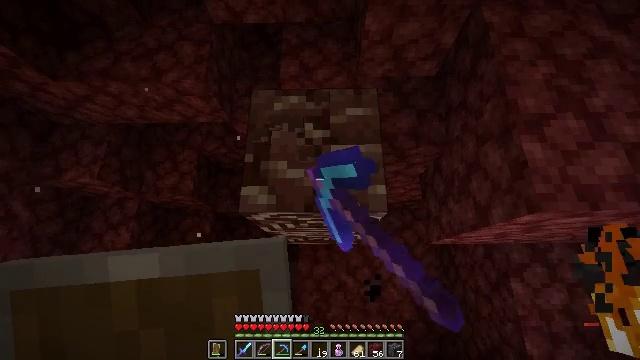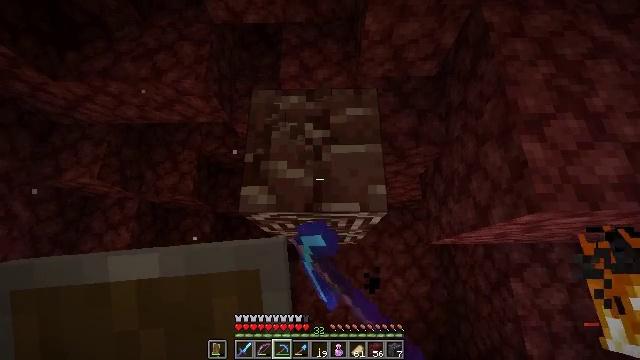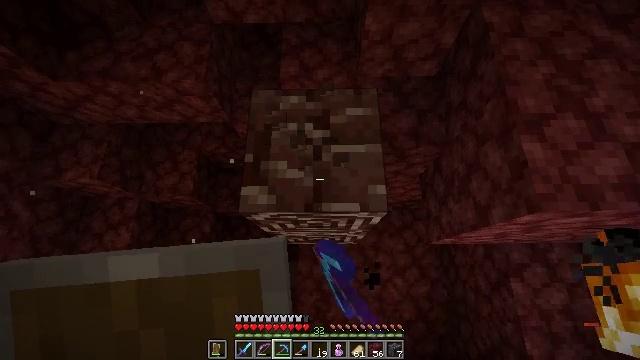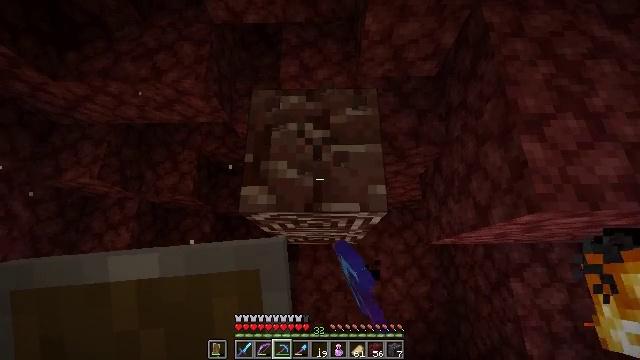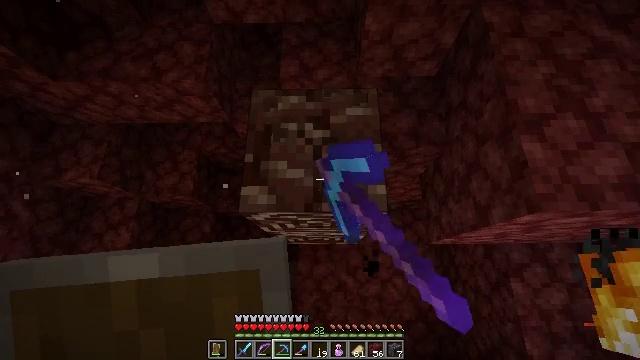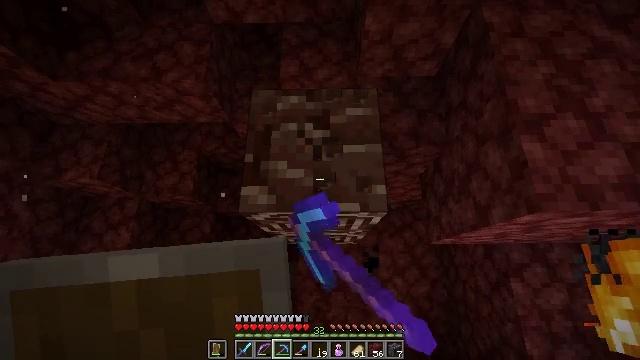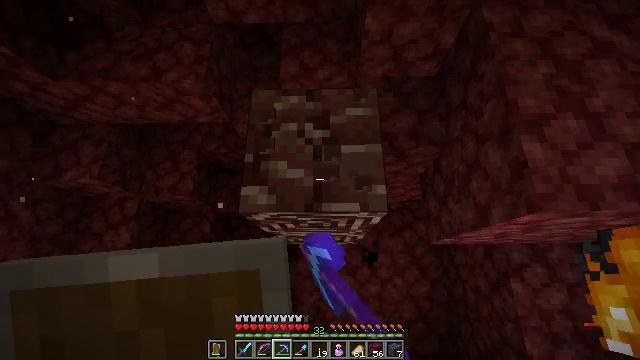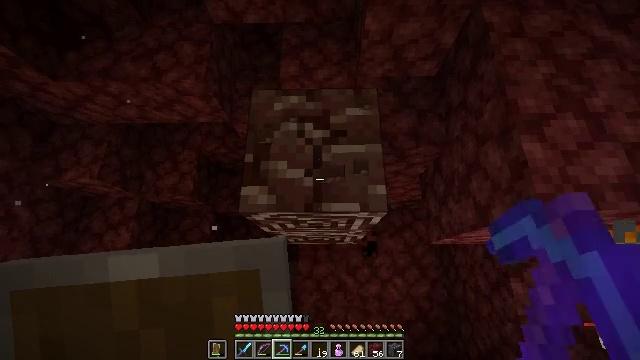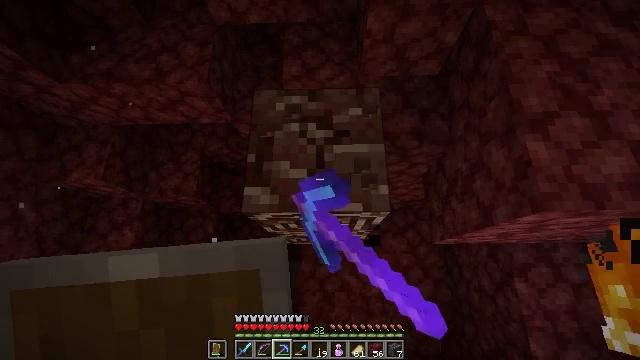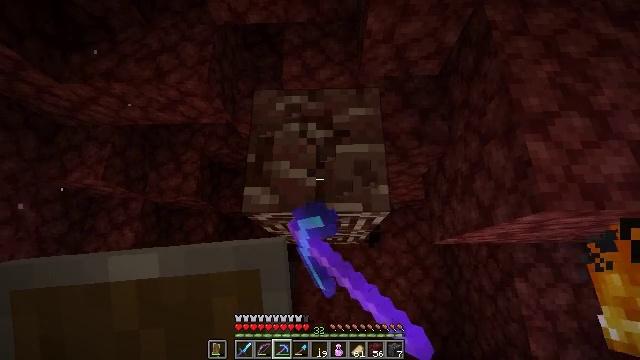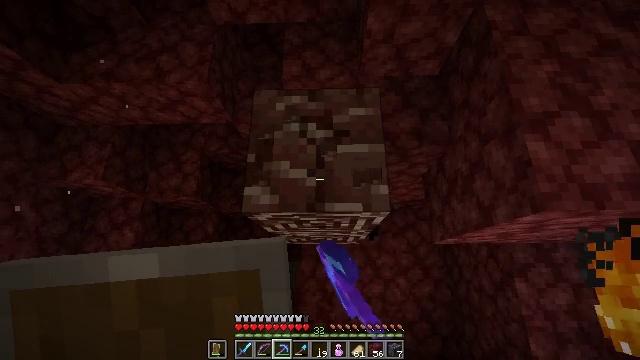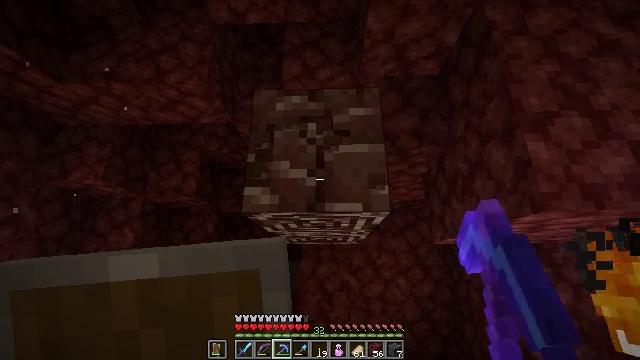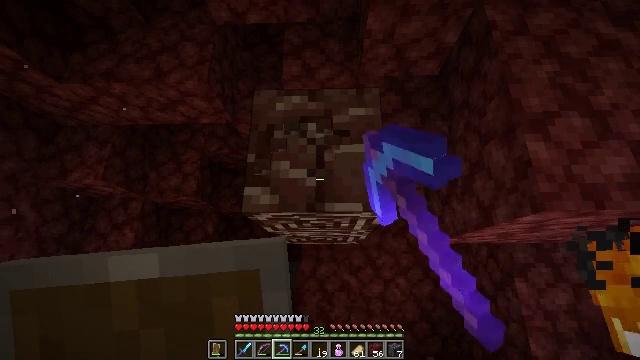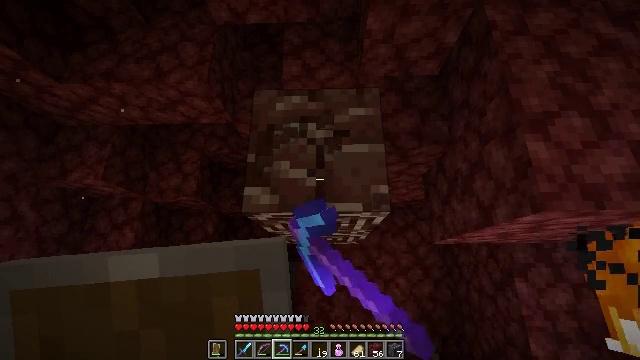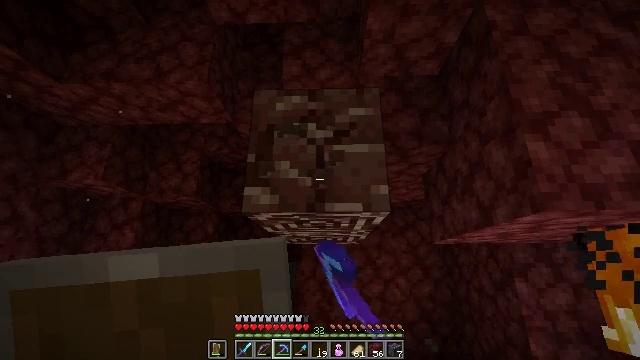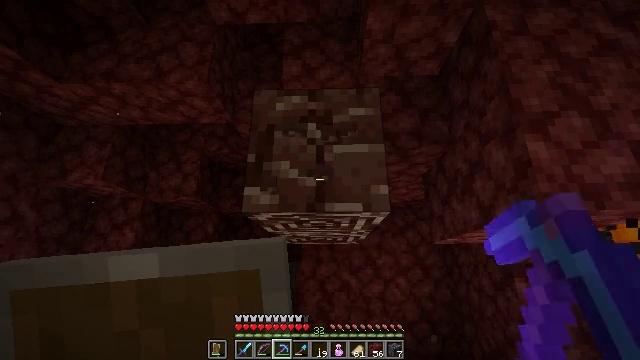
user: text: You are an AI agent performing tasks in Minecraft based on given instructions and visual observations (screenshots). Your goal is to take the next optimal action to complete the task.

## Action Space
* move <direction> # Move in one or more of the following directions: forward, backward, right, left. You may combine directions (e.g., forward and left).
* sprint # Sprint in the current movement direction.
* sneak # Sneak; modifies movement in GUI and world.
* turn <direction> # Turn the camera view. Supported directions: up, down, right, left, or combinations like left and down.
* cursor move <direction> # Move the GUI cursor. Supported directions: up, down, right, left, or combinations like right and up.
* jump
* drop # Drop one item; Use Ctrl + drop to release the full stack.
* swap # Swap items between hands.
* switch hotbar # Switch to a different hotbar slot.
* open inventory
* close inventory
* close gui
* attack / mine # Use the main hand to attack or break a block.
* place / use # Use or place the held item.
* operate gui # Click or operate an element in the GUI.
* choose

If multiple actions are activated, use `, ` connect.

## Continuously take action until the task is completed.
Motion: motion action
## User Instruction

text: Collect ancient debris for Netherite crafting.
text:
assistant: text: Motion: attack / mine
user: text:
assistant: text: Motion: attack / mine
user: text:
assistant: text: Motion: attack / mine
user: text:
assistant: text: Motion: attack / mine
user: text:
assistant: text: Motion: attack / mine
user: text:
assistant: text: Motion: attack / mine
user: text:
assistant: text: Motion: attack / mine
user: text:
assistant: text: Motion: attack / mine
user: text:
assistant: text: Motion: attack / mine
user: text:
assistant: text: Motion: attack / mine
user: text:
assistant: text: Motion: attack / mine
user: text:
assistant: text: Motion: attack / mine
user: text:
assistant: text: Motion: attack / mine
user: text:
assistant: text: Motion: attack / mine
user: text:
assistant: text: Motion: attack / mine
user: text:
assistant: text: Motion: attack / mine
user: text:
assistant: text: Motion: attack / mine
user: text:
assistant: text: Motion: attack / mine
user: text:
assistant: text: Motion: attack / mine
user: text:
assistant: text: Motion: attack / mine
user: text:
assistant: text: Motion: attack / mine
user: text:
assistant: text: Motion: attack / mine
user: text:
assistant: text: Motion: attack / mine
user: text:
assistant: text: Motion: attack / mine
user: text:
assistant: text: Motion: attack / mine
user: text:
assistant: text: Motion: attack / mine
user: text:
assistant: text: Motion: attack / mine
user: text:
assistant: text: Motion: attack / mine
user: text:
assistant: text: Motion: attack / mine
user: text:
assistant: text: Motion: attack / mine